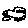
Label: car